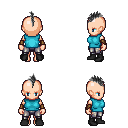
a pixel art fantasy rpg character, female body template, human, light skin, teal sleeveless shirt, metal pants, gray mohawk hairstyle, leather bracers, black shoes, four views (front, back, left, right), 2x2 character sprite sheet, small pixel art, hard edges, no anti-aliasing